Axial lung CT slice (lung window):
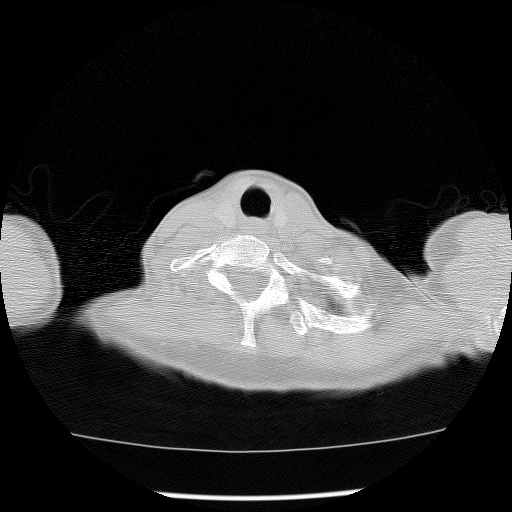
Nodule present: no